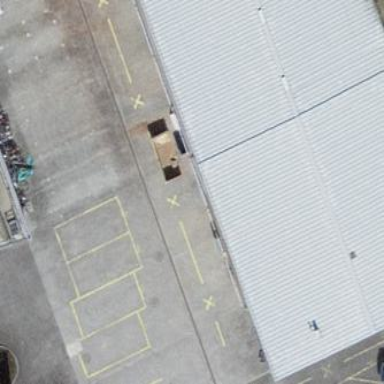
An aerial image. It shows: Parking area with surface.